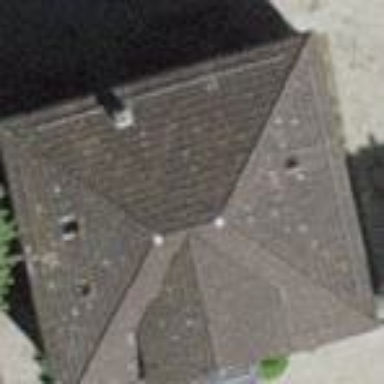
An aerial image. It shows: Detached building with pyramidal roof shape.